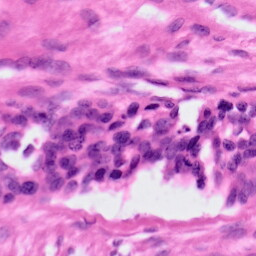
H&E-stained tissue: Ovarian